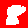
Digit: 8